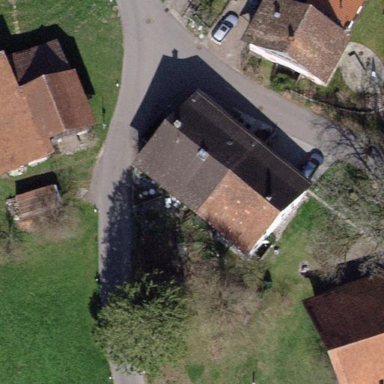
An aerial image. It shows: Farmyard area.